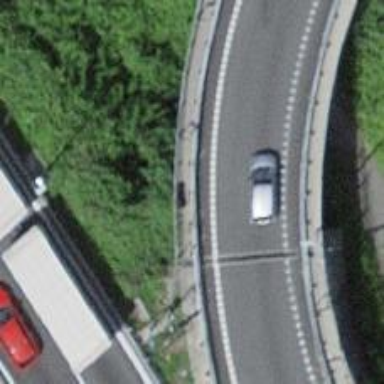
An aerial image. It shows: Asphalt motorway link.